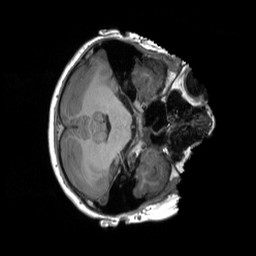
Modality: T1w
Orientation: axial
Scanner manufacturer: siemens
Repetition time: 2.3 s
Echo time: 0.00229 s